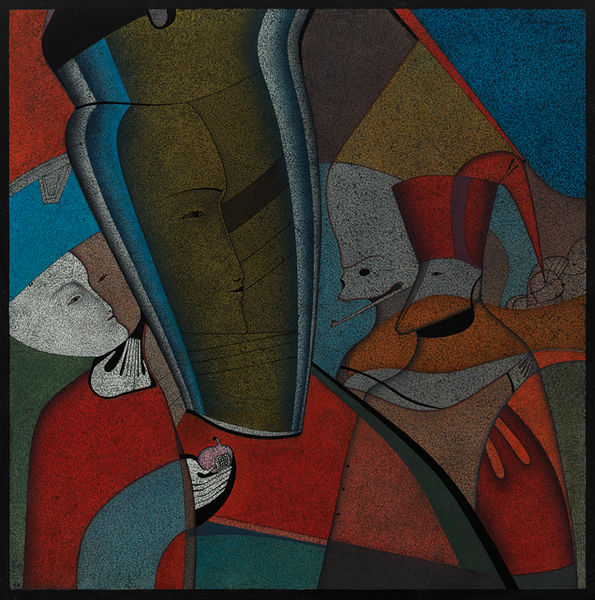
Titel: Masks, Masks
Künstler: Mikhail Shemiakin
Standort: Amherst (Massachusetts, USA)
Institution: Mead Art Museum, Amherst College
Schlagwörter: blue, red, white, face, green, grey, modern, silver, apple, death, faces, abstract, colors, geometric, shapes, picasso, cubism, simple, geometrical, strange, chaotic, teal, sides